Question: I used below push whoosh swift code but its crashing.
'''
if(UIApplication.instancesRespondToSelector(Selector("registerUserNotificationSettings:")))
{
application.registerUserNotificationSettings(UIUserNotificationSettings(forTypes: UIUserNotificationType.Sound | UIUserNotificationType.Alert | UIUserNotificationType.Badge, categories: nil))
}
else //iOS7
{
application.registerForRemoteNotificationTypes( UIRemoteNotificationType.Badge |
UIRemoteNotificationType.Sound |
UIRemoteNotificationType.Alert )
}
var pushManager:PushNotificationManager = PushNotificationManager.pushManager();
pushManager.delegate = self;
// handling push on app start
PushNotificationManager.pushManager().handlePushReceived(launchOptions);
// make sure we count app open in Pushwoosh stats
PushNotificationManager.pushManager().sendAppOpen();
// register for push notifications!
PushNotificationManager.pushManager().registerForPushNotifications();
UIApplication.sharedApplication().applicationIconBadgeNumber = 1;
UIApplication.sharedApplication().applicationIconBadgeNumber = 0;
'''
Here is Screenshot:
Error: 'EXE_BAD_INSTRUCTION' for 'var pushManager:PushNotificationManager = PushNotificationManager.pushManager()'
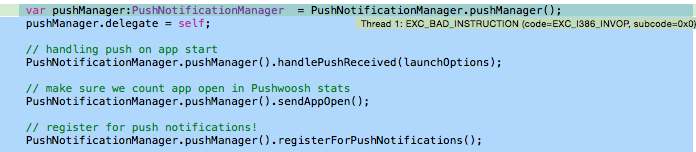
Answer: Unless you followed these important steps from <URL>:
>
1. Add Pushwoosh.framework to your project.
2. Add -ObjC flag to the Linker Flags in your project.
3. In your Info.plist add the following key Pushwoosh_APPID with your Pushwoosh Application ID string value
...then it's very likely that your problem is that 'PushNotificationManager.pushManager()' is returning 'nil', which would cause a runtime error when you try to assign the result to a non-optional value.